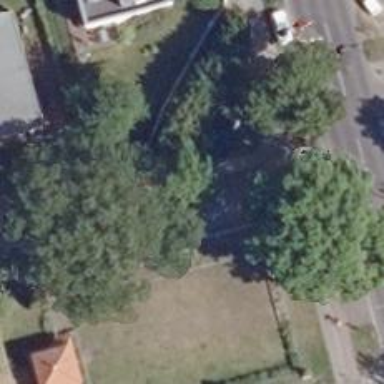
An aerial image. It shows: Single tag "natural: tree."